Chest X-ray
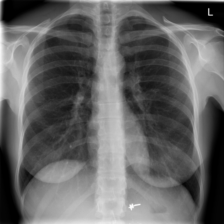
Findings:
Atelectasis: negative
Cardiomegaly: negative
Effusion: negative
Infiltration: negative
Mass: negative
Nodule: negative
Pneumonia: negative
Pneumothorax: negative
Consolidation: negative
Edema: negative
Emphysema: negative
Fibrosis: negative
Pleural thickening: negative
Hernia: negative